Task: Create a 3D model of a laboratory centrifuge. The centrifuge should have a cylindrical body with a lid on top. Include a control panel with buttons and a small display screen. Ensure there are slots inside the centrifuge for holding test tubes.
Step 51:
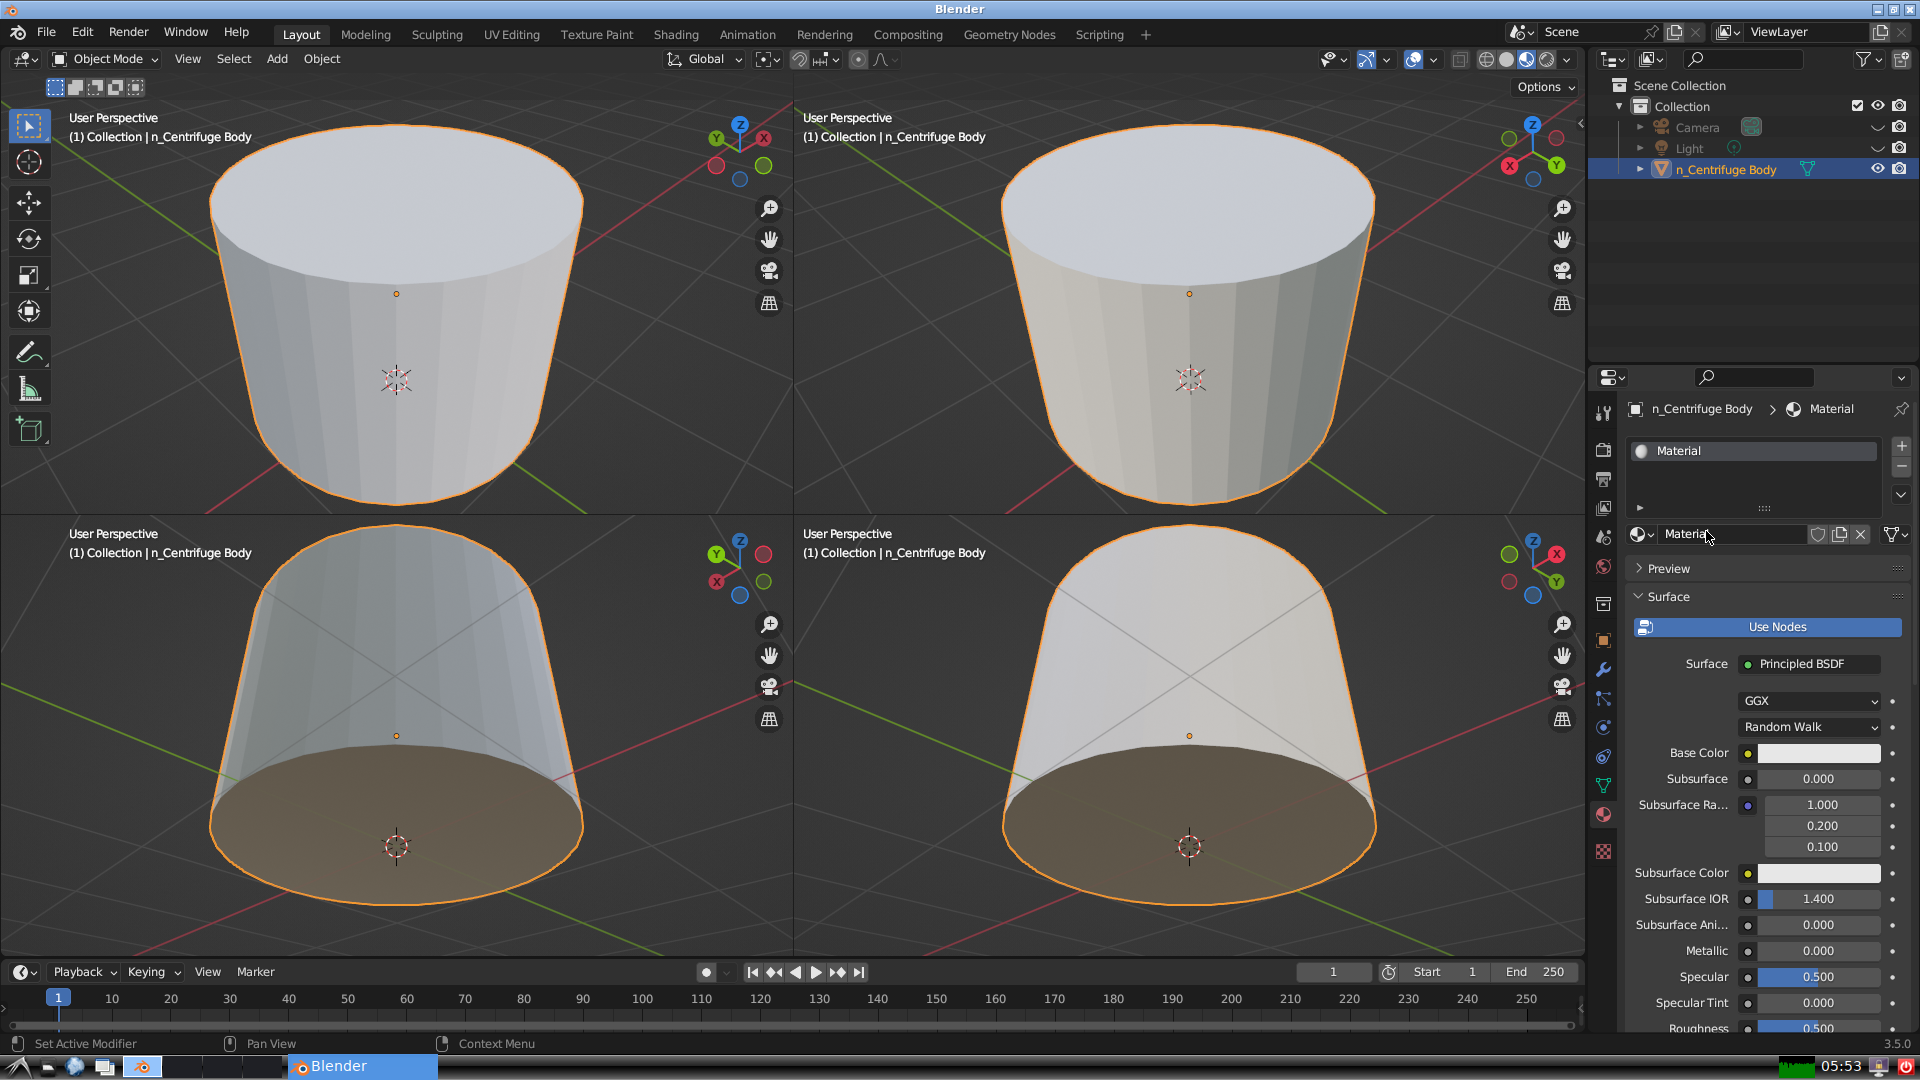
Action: click: no